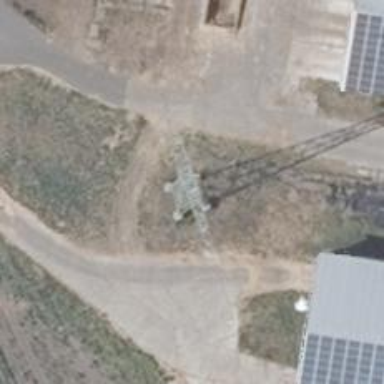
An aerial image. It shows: Power tower.